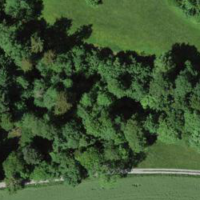
EUNIS habitat code: 52
Species observed at this site:
Fagopyrum esculentum
Lonicera acuminata
Mercurialis perennis